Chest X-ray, PA view. Patient: 41 years old, sex F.
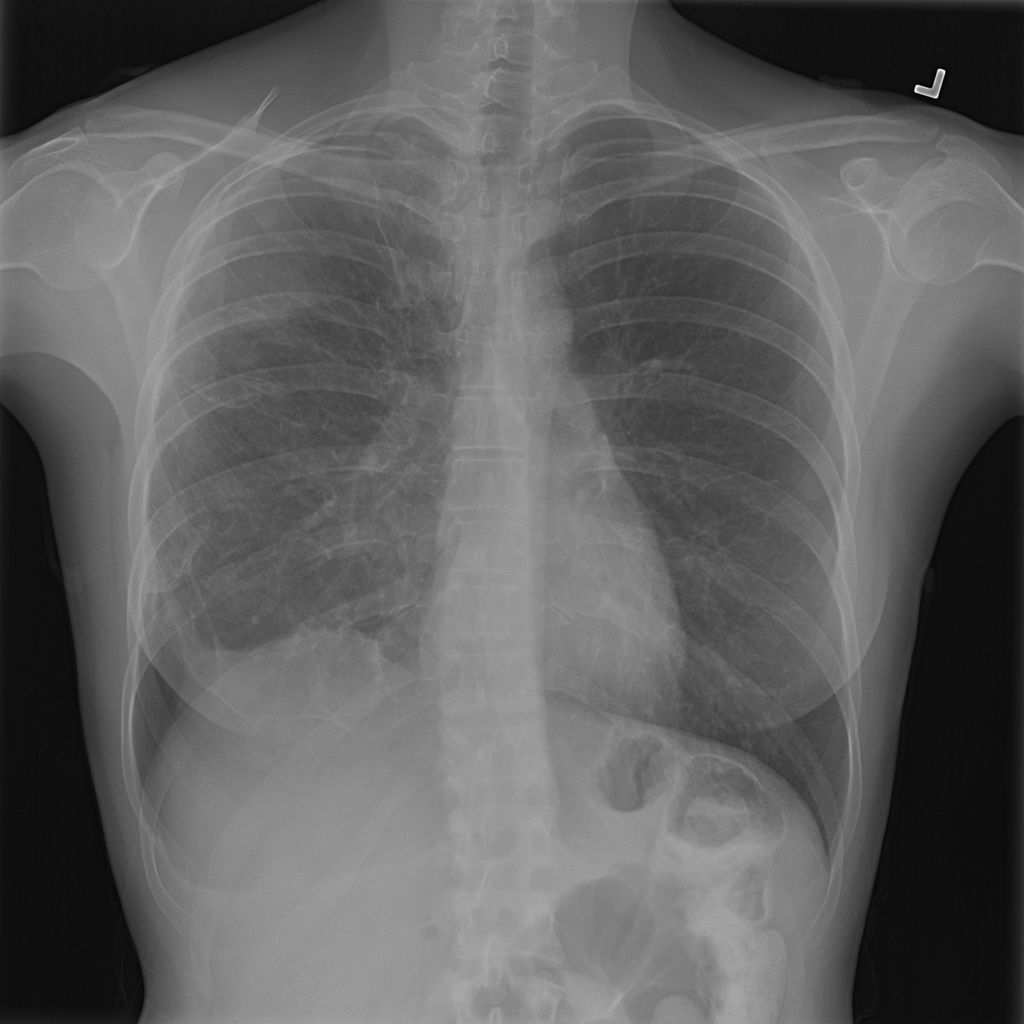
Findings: Pneumothorax